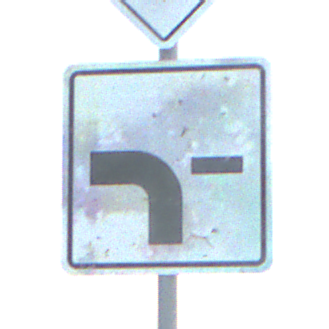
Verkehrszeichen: VerlaufVorfahrtsstrasse6
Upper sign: Vorfahrtsstrasse
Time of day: SunriseSunset
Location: Outdoor (RoadRail)
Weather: PartlyCloudy
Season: NotSpecified
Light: Natural